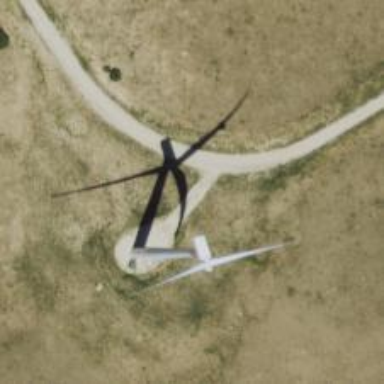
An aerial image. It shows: Road leading to wind farm area designated for service vehicles.